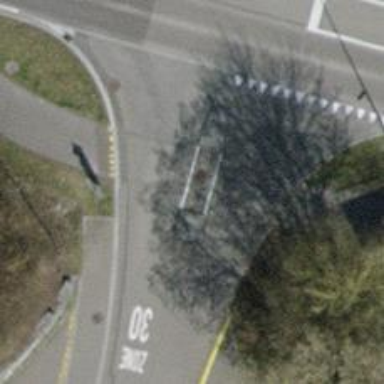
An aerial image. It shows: Crossing road.